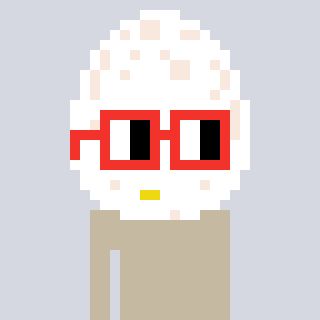
a pixel art character with square red glasses, a egg-shaped head and a grayscale-colored body on a cool background